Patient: sex F, age 69
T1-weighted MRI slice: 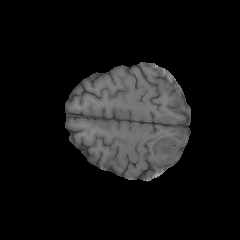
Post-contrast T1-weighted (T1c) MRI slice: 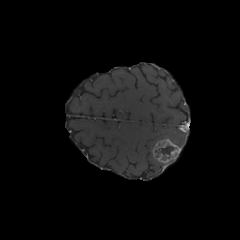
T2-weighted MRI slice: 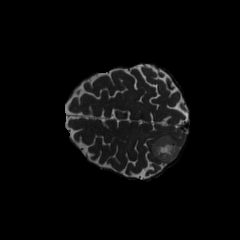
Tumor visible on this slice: yes
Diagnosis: Glioblastoma, IDH-wildtype
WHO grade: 4